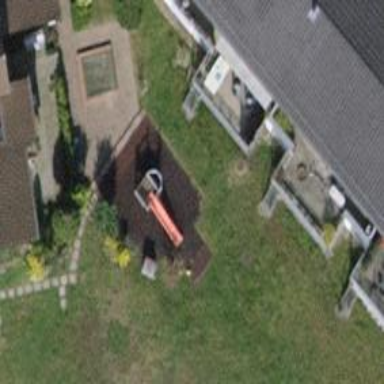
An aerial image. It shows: Playground area for leisure land.